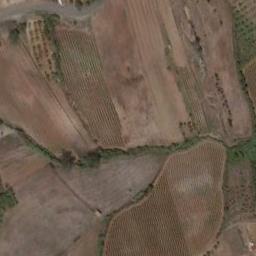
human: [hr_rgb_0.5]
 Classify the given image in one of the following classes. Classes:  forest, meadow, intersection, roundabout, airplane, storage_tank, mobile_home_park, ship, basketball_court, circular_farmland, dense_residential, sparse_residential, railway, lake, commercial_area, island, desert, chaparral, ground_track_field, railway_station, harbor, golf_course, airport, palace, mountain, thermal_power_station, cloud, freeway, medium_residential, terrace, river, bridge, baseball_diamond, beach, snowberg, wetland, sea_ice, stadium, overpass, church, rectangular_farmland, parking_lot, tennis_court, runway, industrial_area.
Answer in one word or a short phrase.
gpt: terrace